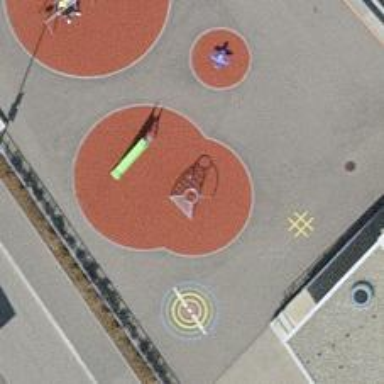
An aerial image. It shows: Playground area for leisure activities on the land.